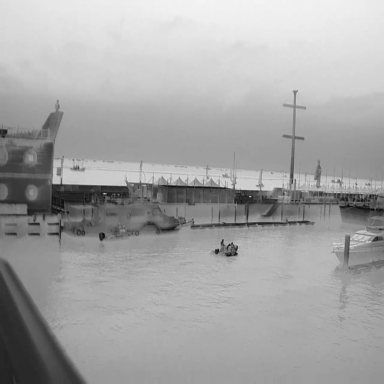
There are four canoes in the infrared image.